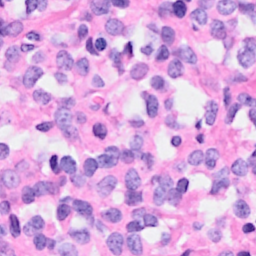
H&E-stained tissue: Breast